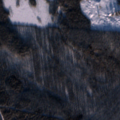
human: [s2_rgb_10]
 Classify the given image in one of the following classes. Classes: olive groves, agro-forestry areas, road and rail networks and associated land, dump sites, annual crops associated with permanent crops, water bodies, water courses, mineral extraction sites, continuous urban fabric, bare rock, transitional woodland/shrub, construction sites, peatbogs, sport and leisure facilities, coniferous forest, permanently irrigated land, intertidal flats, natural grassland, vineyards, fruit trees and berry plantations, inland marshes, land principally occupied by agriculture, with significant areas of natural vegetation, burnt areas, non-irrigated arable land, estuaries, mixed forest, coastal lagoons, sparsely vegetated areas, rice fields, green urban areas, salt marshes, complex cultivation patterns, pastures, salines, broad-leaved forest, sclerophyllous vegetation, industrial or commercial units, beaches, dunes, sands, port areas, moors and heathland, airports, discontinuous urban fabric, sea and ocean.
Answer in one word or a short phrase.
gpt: coniferous forest